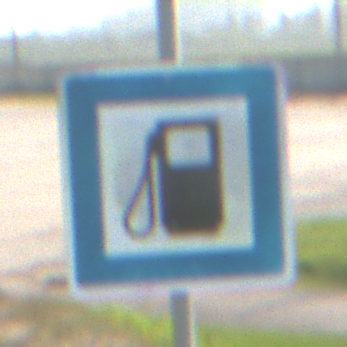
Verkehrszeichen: Tankstelle
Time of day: MorningAfternoon
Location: Outdoor (Special)
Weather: Clear
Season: NotSpecified
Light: Natural